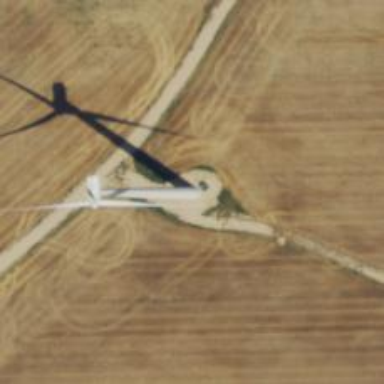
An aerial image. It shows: Wind turbine generator that utilizes wind as its source for generating electricity. It is of the horizontal axis type.